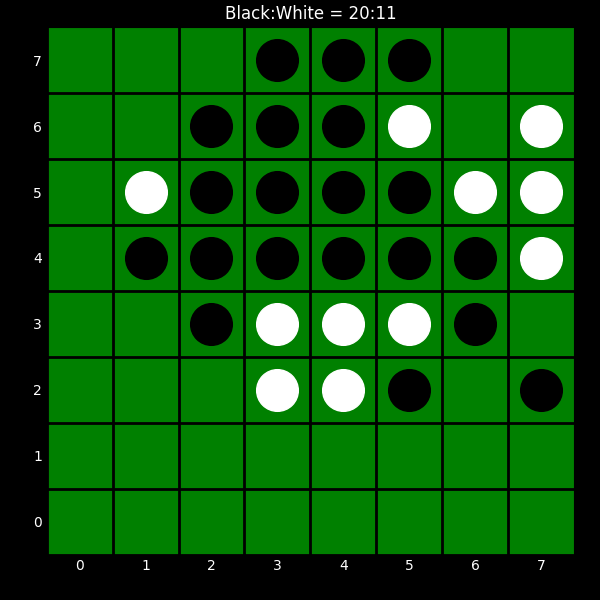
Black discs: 20
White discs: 11